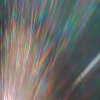
Label: sunburn